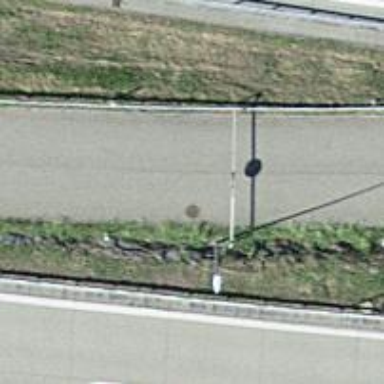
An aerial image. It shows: Lift gate barrier.